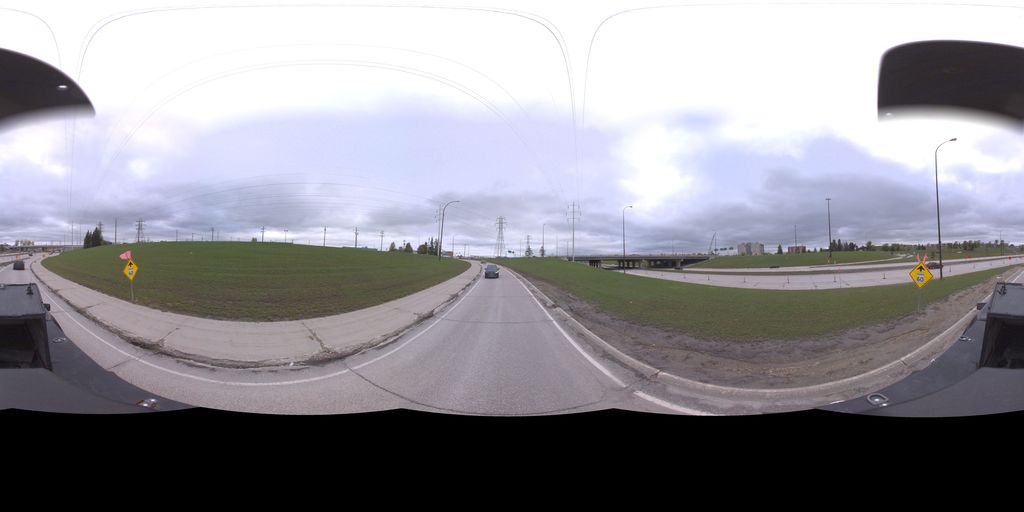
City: winnipeg